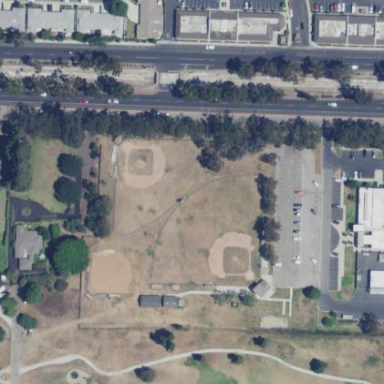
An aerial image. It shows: Baseball pitch for leisure and sports activities.